Question: I am using a ViewPager for swipe tabs in my application. The viewpager displays 3 tabs, the current, the previous and the next. Now, I want to make the current tab bigger than the previous and next tab.
Is this possible? Setting the PagerTitleStrip textSize sets the textSize for all 3 tabs.
I think I'll need a custom viewpager layout, but I don't know how to do this.
I want to make 'ROOM 5' bigger and the other 2 small

Code used right now:
'''
<android.support.v4.view.ViewPager xmlns:android="http://schemas.android.com/apk/res/android"
xmlns:tools="http://schemas.android.com/tools"
android:id="@+id/pager"
android:layout_width="match_parent"
android:layout_height="match_parent"
tools:context=".RoomViewActivity"
>
<android.support.v4.view.PagerTitleStrip
android:id="@+id/pager_title_strip"
android:layout_width="match_parent"
android:layout_height="wrap_content"
android:layout_gravity="top"
android:paddingBottom="20dp"
android:paddingTop="20dp"
android:textColor="#fff"
/>
</android.support.v4.view.ViewPager>
'''
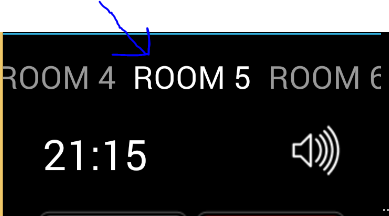
Answer: You can't individually adjust the size of a particular 'TextView' in the 'PagerTitleStrip' without adjusting the size of the rest. So, if you want use the 'PagerTitleStrip' indicator the best way to adjust that text size is to use a 'RelativeSizeSpan'. Here's a quick example of doing that:
'''
private CharSequence relativeSizeSpan(CharSequence source, int pos) {
if (mViewPager.getCurrentItem() != pos) {
return source;
}
final SpannableString ss = new SpannableString(source);
ss.setSpan(new RelativeSizeSpan(2f), 0, source.length(), 0);
return ss;
}
// //////////////////////////////////////////////////////////////////////////
// In your PagerAdapter
// //////////////////////////////////////////////////////////////////////////
@Override
public CharSequence getPageTitle(int pos) {
switch (pos) {
case 0:
return relativeSizeSpan(zero, pos);
case 1:
return relativeSizeSpan(one, pos);
case 2:
return relativeSizeSpan(two, pos);
default:
break;
}
return null;
}
'''
Otherwise you might look into copying over the source of the 'PagerTitleStrip' to edit it as you see fit or use an alternative third party indicator like <URL>.
Here's a screenshot from the above example using a 'RelativeSizeSpan'.